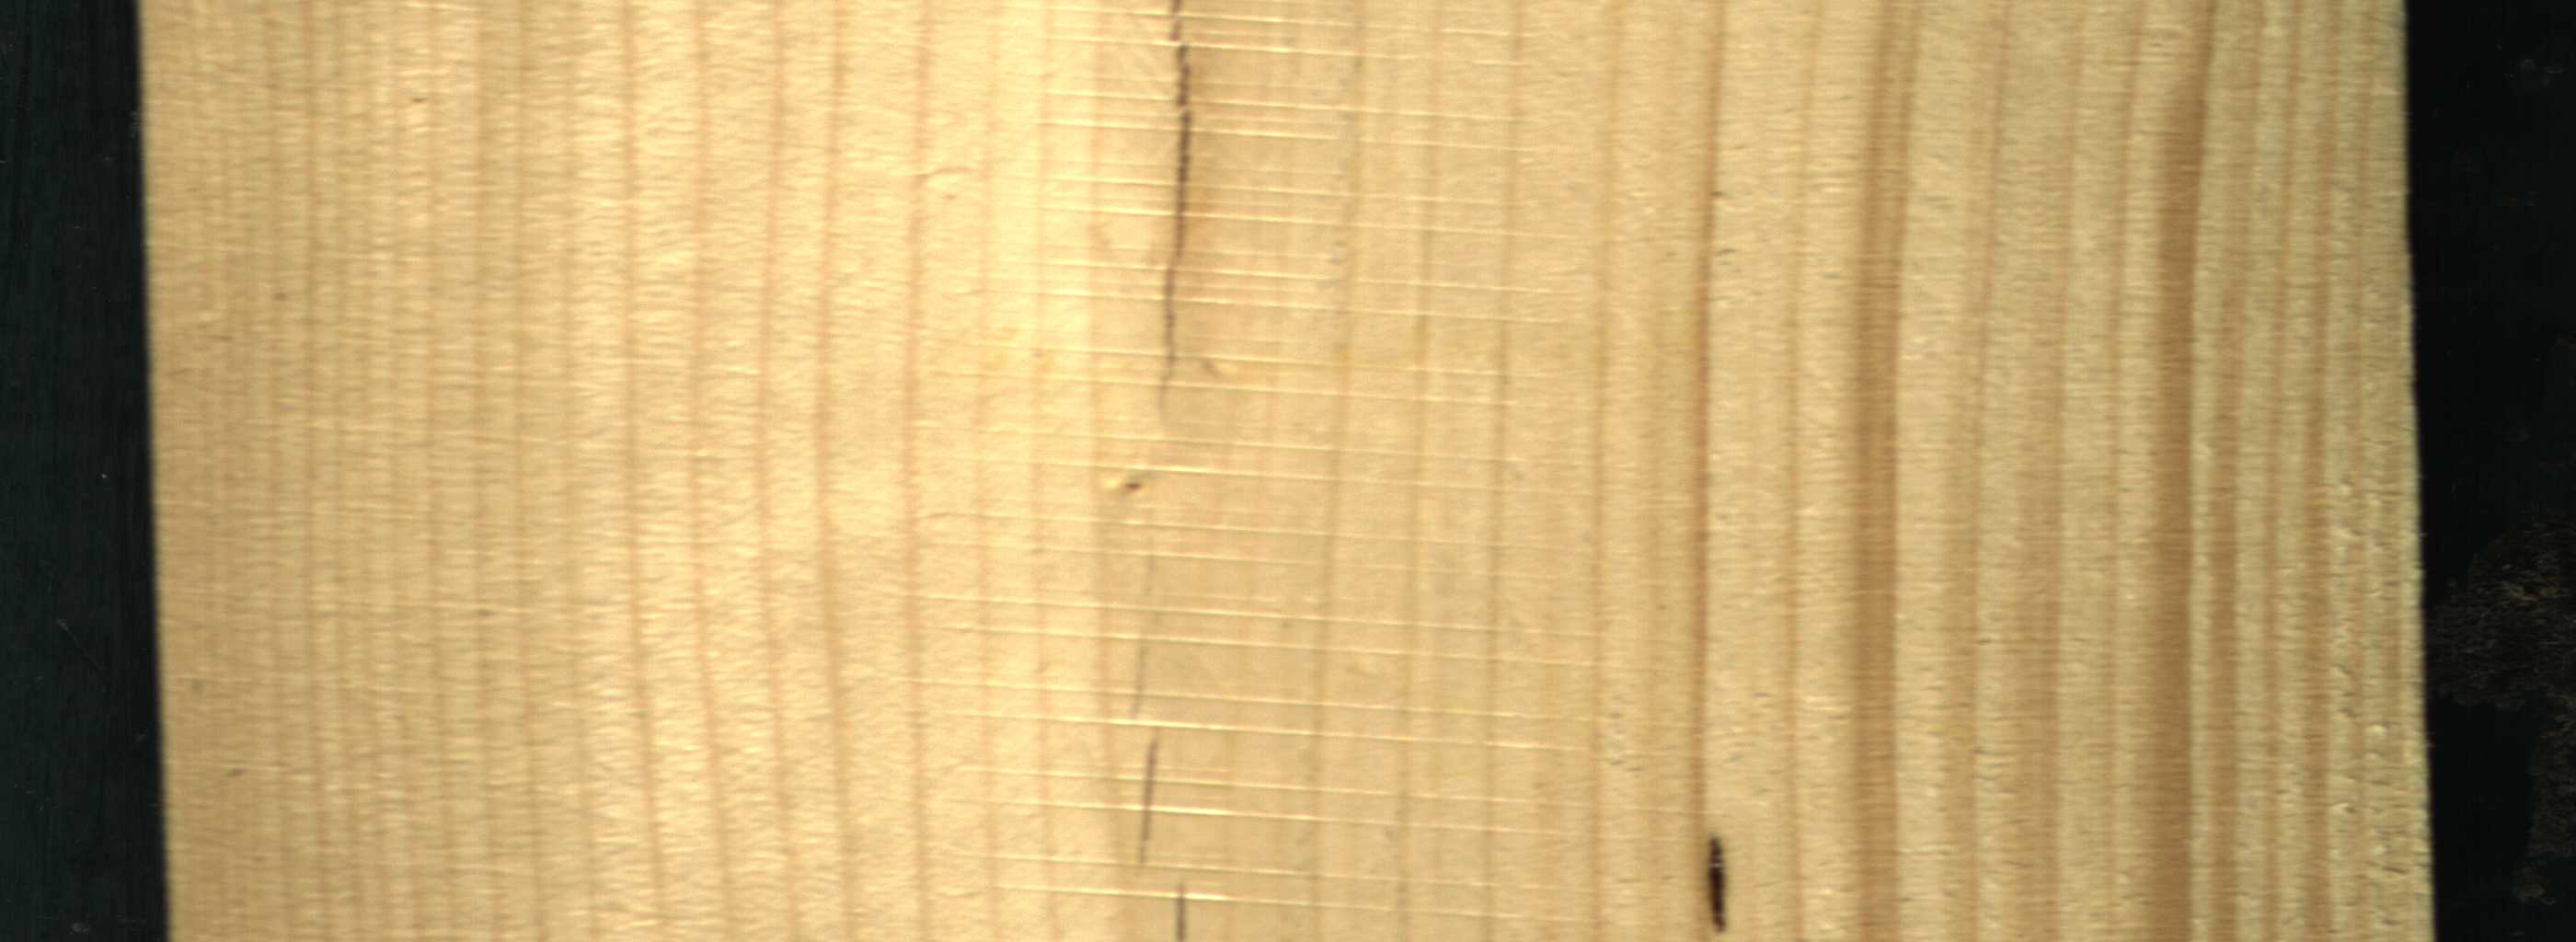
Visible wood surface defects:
resin
Quartzity
Crack
Crack
Crack